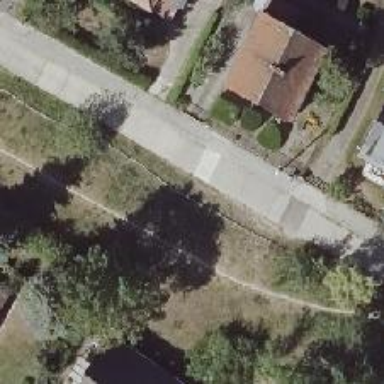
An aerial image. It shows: Concrete residential road with sidewalk on the left.